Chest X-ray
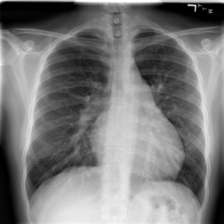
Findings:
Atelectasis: negative
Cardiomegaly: positive
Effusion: negative
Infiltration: negative
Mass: negative
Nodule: negative
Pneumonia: negative
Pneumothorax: negative
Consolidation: negative
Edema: negative
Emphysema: negative
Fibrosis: negative
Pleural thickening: negative
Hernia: negative